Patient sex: M
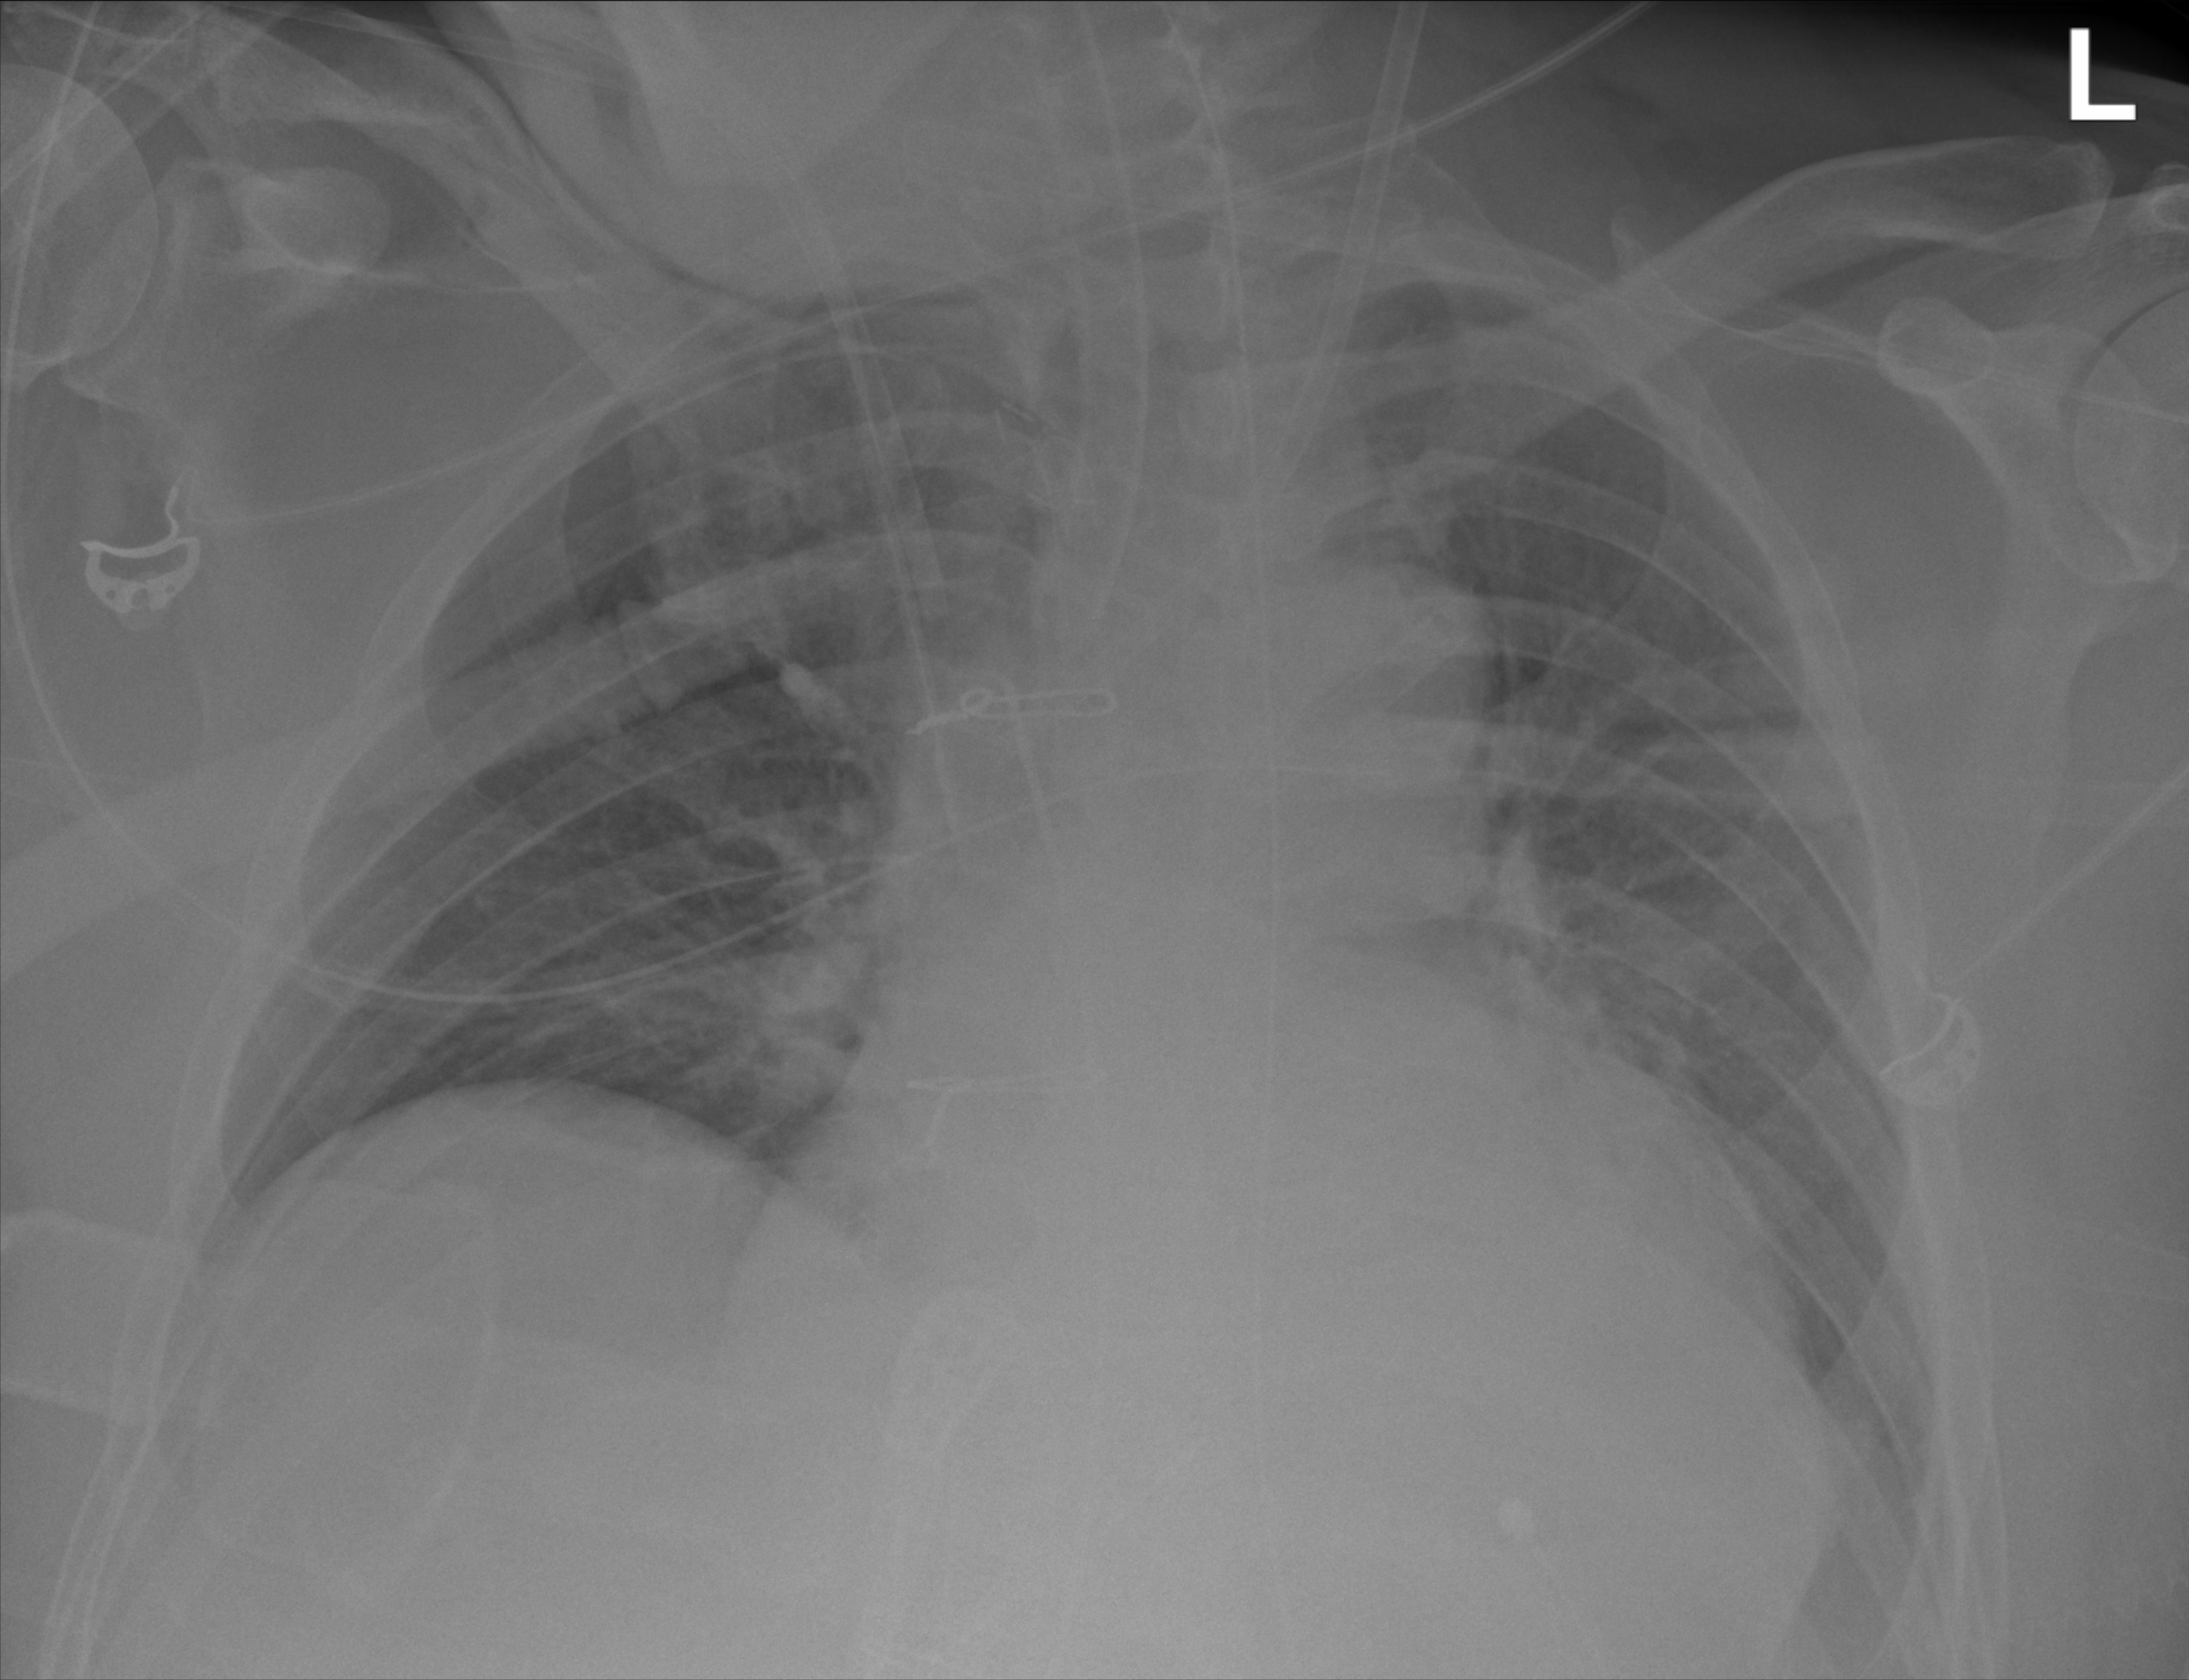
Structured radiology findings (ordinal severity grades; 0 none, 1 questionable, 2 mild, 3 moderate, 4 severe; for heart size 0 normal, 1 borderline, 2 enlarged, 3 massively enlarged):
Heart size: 2
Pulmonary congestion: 0
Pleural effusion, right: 0
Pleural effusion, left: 0
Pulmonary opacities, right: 0
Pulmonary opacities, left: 0
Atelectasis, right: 2
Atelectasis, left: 1